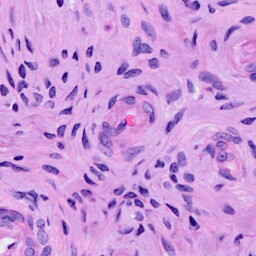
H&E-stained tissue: Cervix